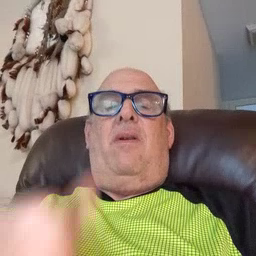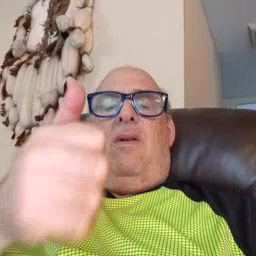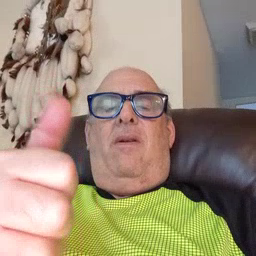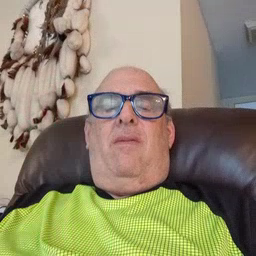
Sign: yourself